Field crop: tomato
Growth stage: 1
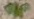
Species: solanum